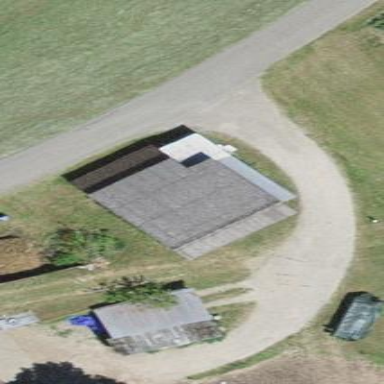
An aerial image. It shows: Rural barn.